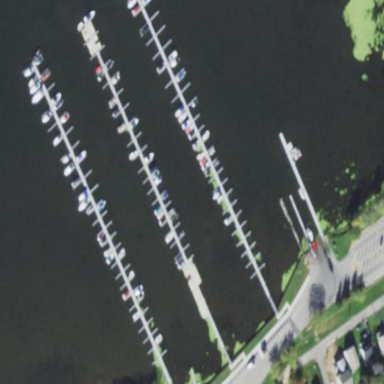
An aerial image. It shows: Marina on leisure land.